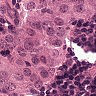
Metastatic tissue present: yes